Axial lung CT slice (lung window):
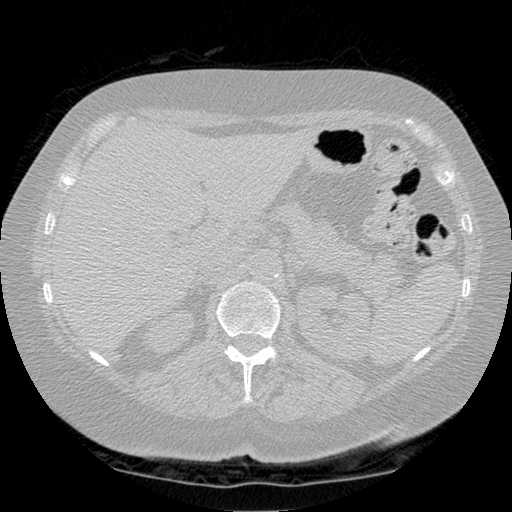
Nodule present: no